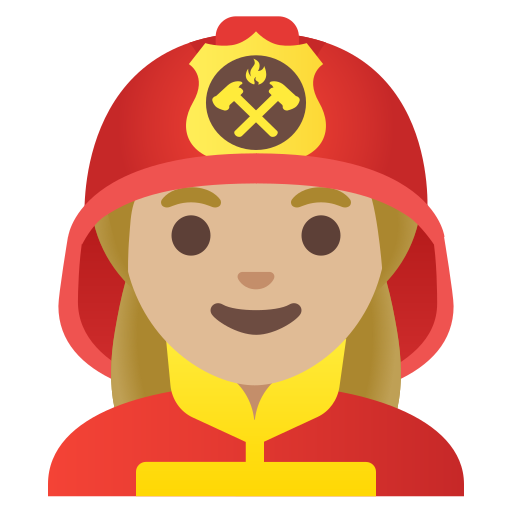
Emoji: 👩🏼‍🚒